Current action and preconditions to check: trajectory_clear

Your task: For each precondition in the list above, predict whether it will hold at this action.

Consider the current scene as observed from the mobile robot's camera, and analyze the predicted future states of all dynamic agents (e.g., people, animals, vehicles, or any moving entities) within the NEXT SECOND.

IMPORTANT: Only answer "very likely" if you are absolutely certain—based on strong, clear evidence—that a dynamic agent will violate the precondition in the predicted future state. Do NOT answer "very likely" for unlikely, ambiguous, or low-probability risks.

Ask yourself for each precondition: Is there a high probability, with clear and convincing evidence, that the predicted future states of any dynamic agent will interfere with the predicted future state of the currently executing action within the NEXT SECOND, causing that precondition to fail?

Assess the risk level based on these predictions. Use "likely" or "very likely" if motions create a clear risk of interference.

Use "neutral" or "improbable" if agents are nearby but their predicted paths are clearly diverging or non-conflicting.

Failure Risk Categories: "very improbable", "improbable", "neutral", "likely", "very likely"

Answer Format: Output ONLY the probability_of_failure value from these categories: "very improbable", "improbable", "neutral", "likely", "very likely"

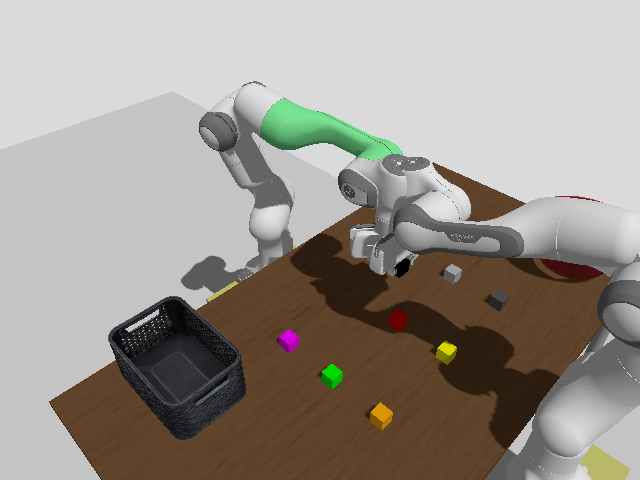

Answer: very likely